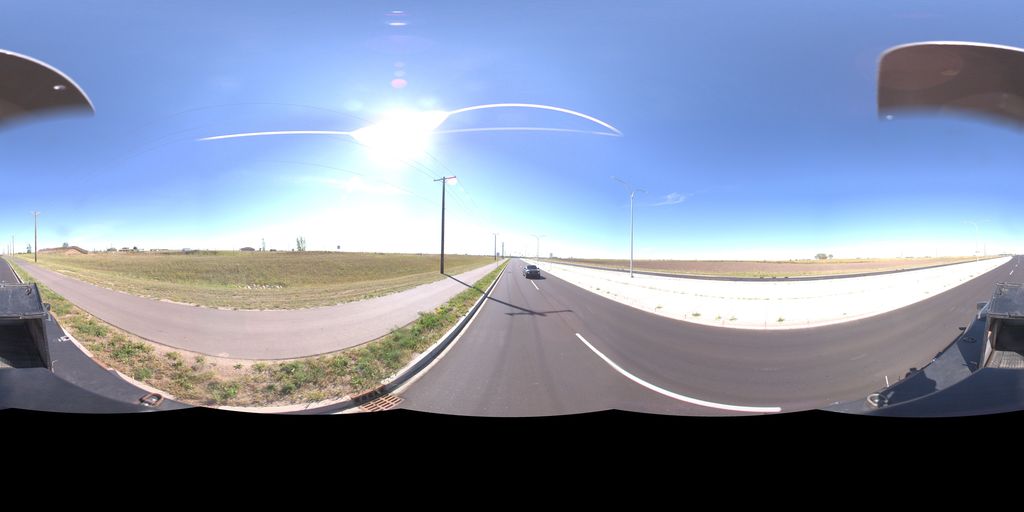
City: saskatoon